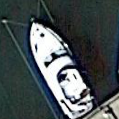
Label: Civil_yacht